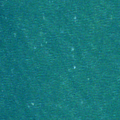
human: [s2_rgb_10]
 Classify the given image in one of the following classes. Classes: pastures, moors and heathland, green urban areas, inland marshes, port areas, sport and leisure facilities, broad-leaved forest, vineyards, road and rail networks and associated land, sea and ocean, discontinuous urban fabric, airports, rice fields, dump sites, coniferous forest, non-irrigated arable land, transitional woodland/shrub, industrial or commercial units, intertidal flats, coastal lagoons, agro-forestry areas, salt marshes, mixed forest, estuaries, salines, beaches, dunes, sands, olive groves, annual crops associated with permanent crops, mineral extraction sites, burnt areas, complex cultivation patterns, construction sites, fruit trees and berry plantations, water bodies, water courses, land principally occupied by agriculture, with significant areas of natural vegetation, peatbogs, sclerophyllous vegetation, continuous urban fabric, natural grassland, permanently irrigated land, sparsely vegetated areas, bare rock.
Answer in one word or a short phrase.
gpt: sea and ocean